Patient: sex F, age 69
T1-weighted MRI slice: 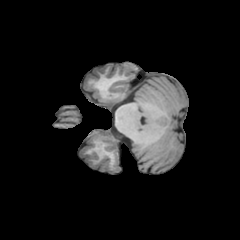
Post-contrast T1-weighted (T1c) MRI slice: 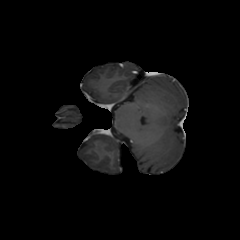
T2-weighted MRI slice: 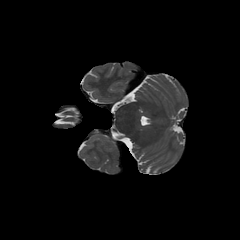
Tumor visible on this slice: yes
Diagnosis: Astrocytoma, IDH-wildtype
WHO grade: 2